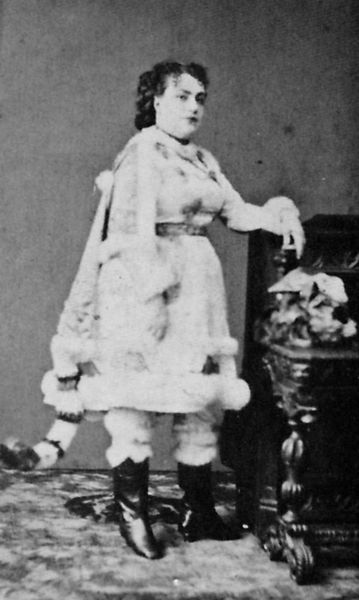
Titel: Thérésa
Künstler: Franck
Institution: (Privatsammlung)
Schlagwörter: hand, schatten, umhang, weiß, mädchen, blumen, brust, busen, frau, frisur, grau, haar, hintergrund, jahrhundertwende, kleid, licht, schwarz, säule, tisch, dame, gürtel, schnee, mode, rock, teppich, wand, arm, arme, barock, gesicht, pelz, stehen, ärmel, bild, bildnis, möbel, portrait, porträt, kalt, boden, figur, haare, interieur, kostüm, mantel, stehend, innen, kind, bühne, oper, theater, locken, schön, traurig, beine, fell, schwanz, taille, bein, brüste, kommode, schrank, schreibtisch, schuhe, klein, winter, erhaben, dick, verkleidung, zopf, glanz, klavier, atelier, gestreift, stil, edel, knie, aufstützen, gestalt, foto, fotografie, photographie, katze, spießig, steht, schwarz-weiß, fasching, posieren, stiefel, schuh, ganzkörper, geheimratsecken, schnitzerei, photo, ganzfigur, arrogant, pelzmantel, tierfell, verschwommen, halbprofil, felle, leder, aufgestützt, adelig, sekretär, teppicht, anlehnen, karneval, haartracht, gründerzeit, klassisch, schauspielerin, studio, tille, schwant, stilmix, unterkleid, lederstiefel, stifel, katzenschwanz, mondän, war, fraz, trompetenärmel, barocktisch, portraitfoto, kostümiert, kostümball, plüschen, taillengürtel, fuchsschwanz, fummel, kost m, porträd, schneetiger, gürtl, 1900, kretär, foto schwarzweiss, liebestöter, der gestiefelte kater, cproträt